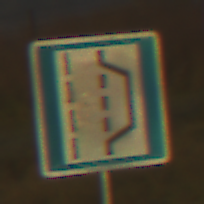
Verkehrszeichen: NothalteUndPannenbucht
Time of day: SunriseSunset
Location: Outdoor (Nature)
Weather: Clear
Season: NotSpecified
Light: Natural